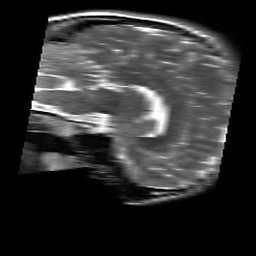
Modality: T2w
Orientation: sagittal
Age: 21
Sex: female
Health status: healthy
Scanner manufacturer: siemens
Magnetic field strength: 3 T
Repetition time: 4.01 s
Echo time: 0.116 s